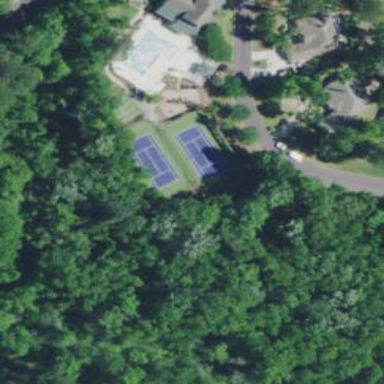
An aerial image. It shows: Tennis court on pitch designated for leisure land.